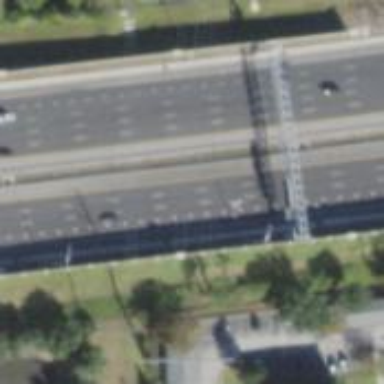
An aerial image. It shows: Asphalt motorway.